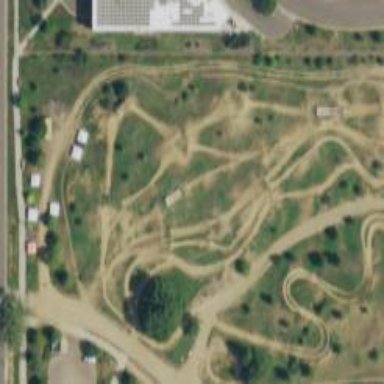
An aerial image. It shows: Cycling track designated as cycleway for leisure land. The track is perfect for cycling enthusiasts.